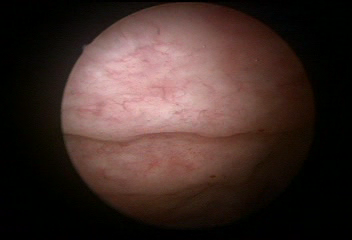
Modality: WLC
Class: Normal mucosa
Bladder cancer association: No